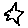
Label: star